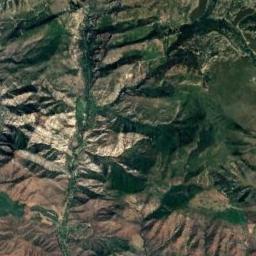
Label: mountain